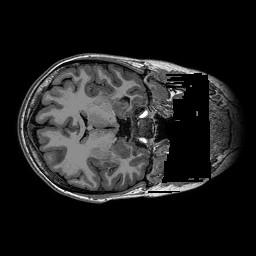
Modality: T1w
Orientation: axial
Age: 22
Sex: female